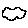
Label: cloud